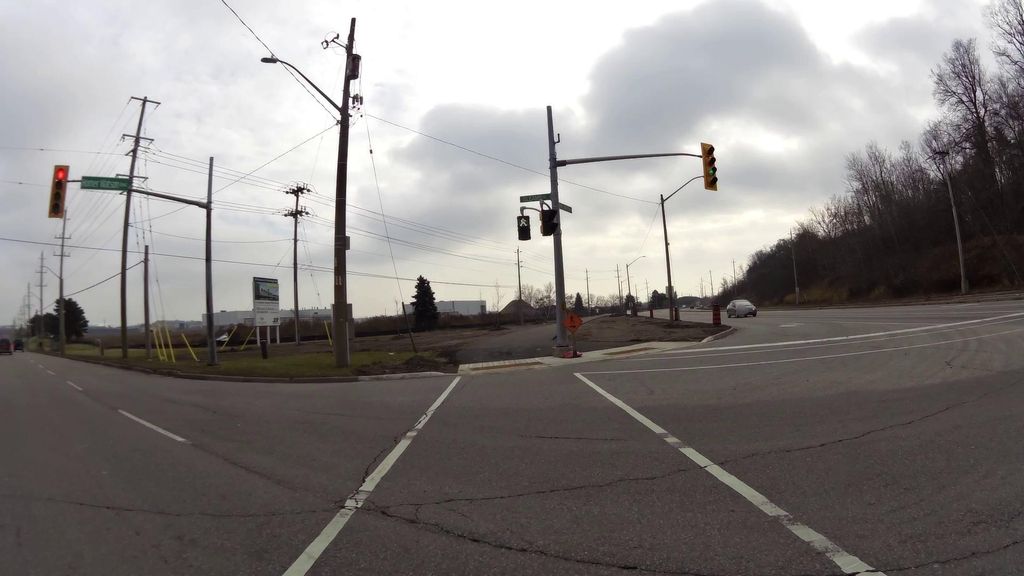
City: kitchener-waterloo